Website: crate-barrel
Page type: billing-address
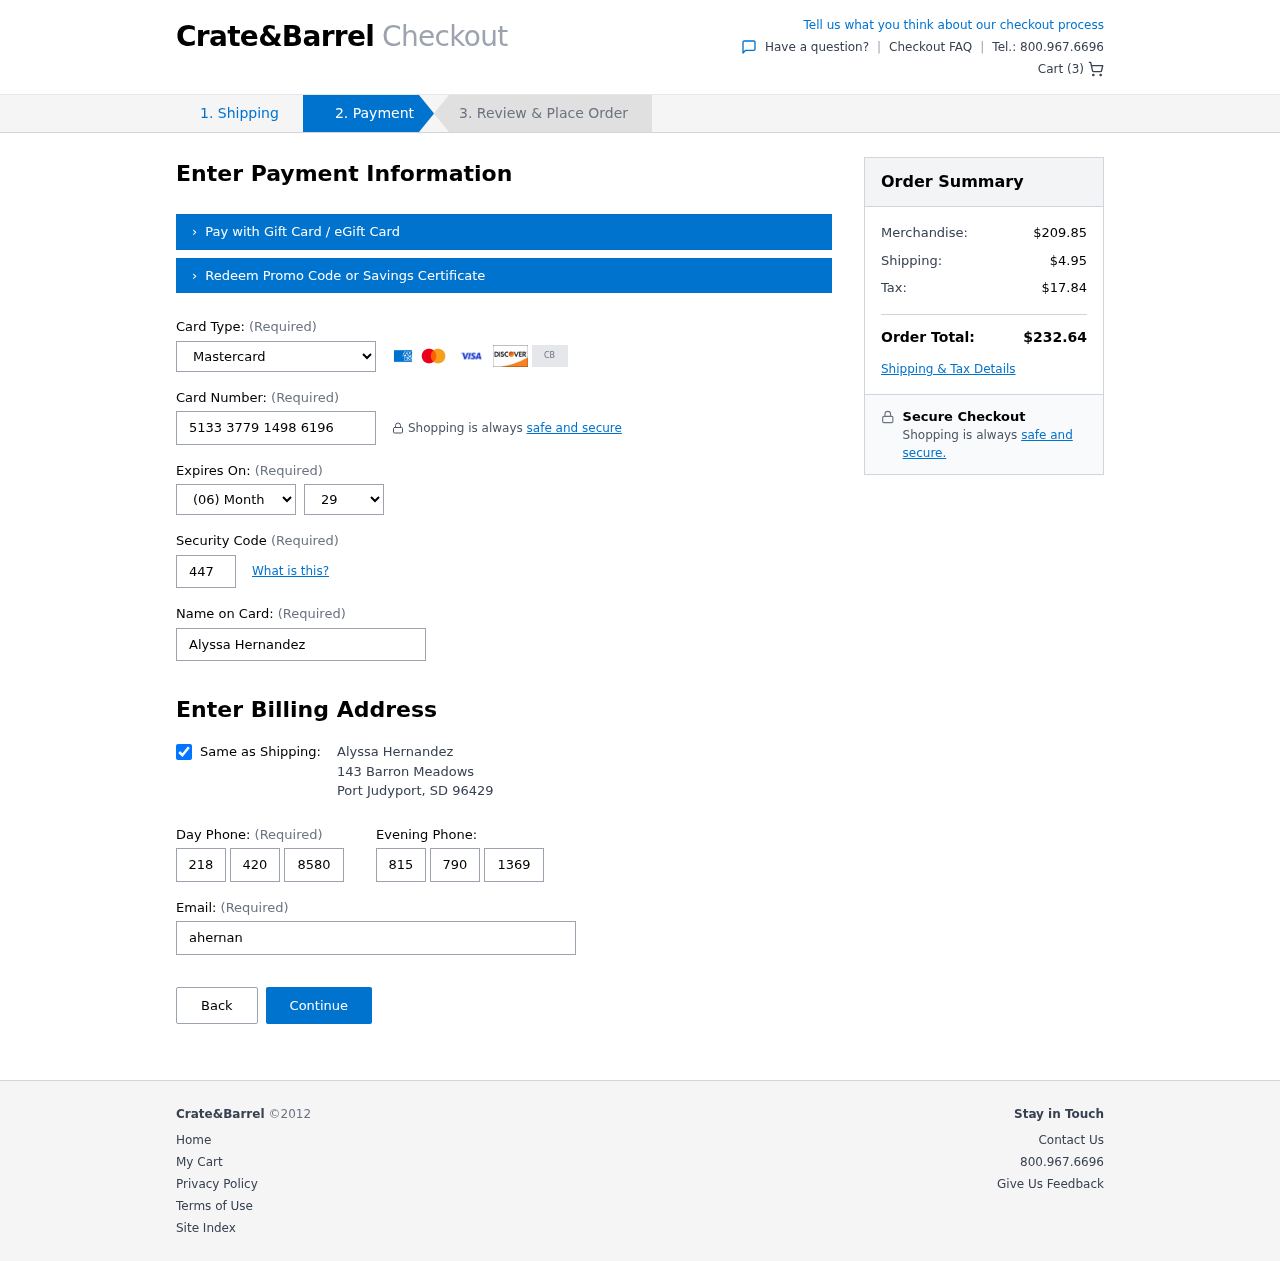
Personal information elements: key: PII_CARD_CVV
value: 447
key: PII_CARD_EXPIRY_MONTH
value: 06
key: PII_CARD_EXPIRY_YEAR
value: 29
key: PII_CARD_NUMBER
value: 5133 3779 1498 6196
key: PII_CARD_TYPE
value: Mastercard
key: PII_CITY
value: Port Judyport
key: PII_EMAIL
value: ahernandez@hotmail.com
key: PII_FULLNAME
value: Alyssa Hernandez
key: PII_PHONE_ALT_AREA
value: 815
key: PII_PHONE_ALT_PREFIX
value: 790
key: PII_PHONE_ALT_SUFFIX
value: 1369
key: PII_PHONE_AREA
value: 218
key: PII_PHONE_PREFIX
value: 420
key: PII_PHONE_SUFFIX
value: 8580
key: PII_POSTCODE
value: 96429
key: PII_STATE_ABBR
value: SD
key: PII_STREET
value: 143 Barron Meadows
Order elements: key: ORDER_NUM_ITEMS
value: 3
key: ORDER_SUBTOTAL
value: $209.85
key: ORDER_SHIPPING_COST
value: $4.95
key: ORDER_TAX
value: $17.84
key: ORDER_TOTAL
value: $232.64